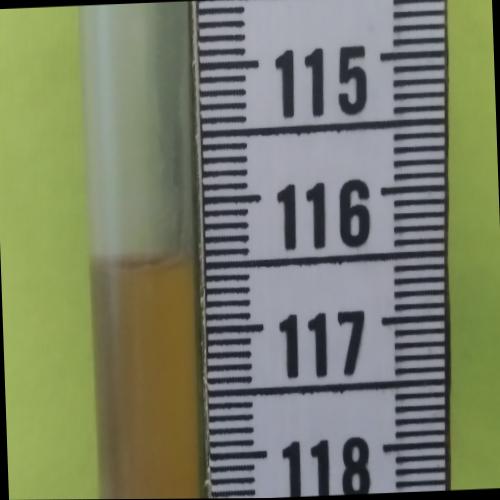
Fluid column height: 116.5 cm